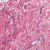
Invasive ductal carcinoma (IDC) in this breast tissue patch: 0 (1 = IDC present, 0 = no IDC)